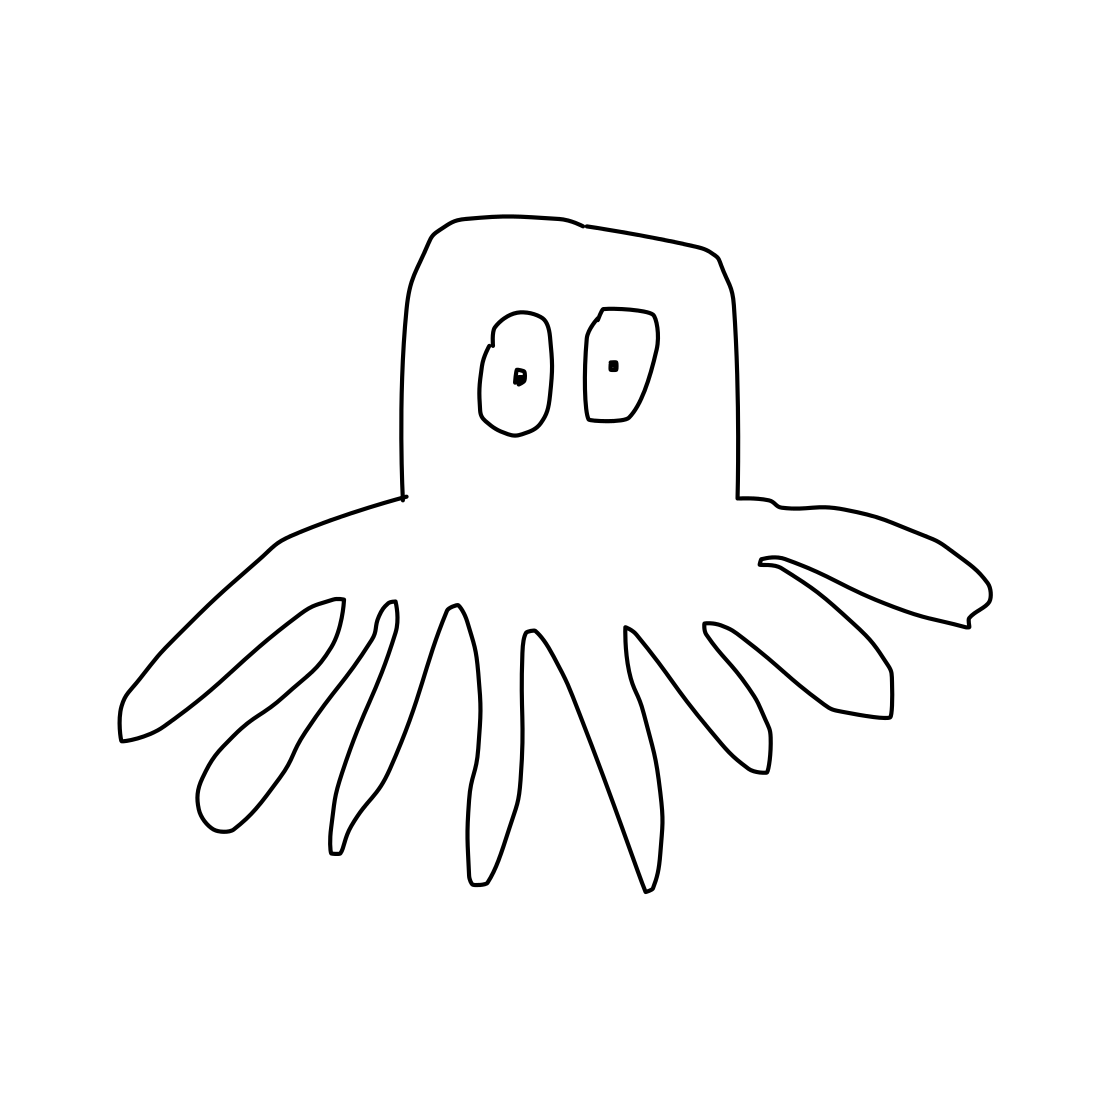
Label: octopus